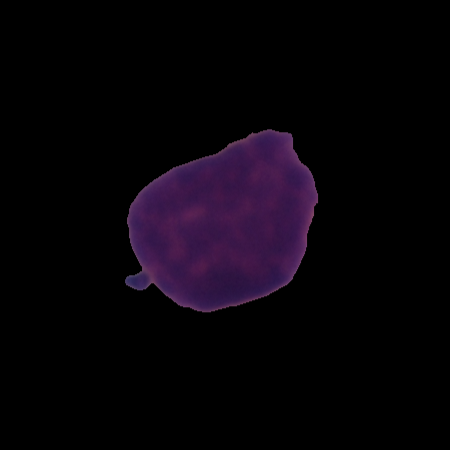
Label: healthy